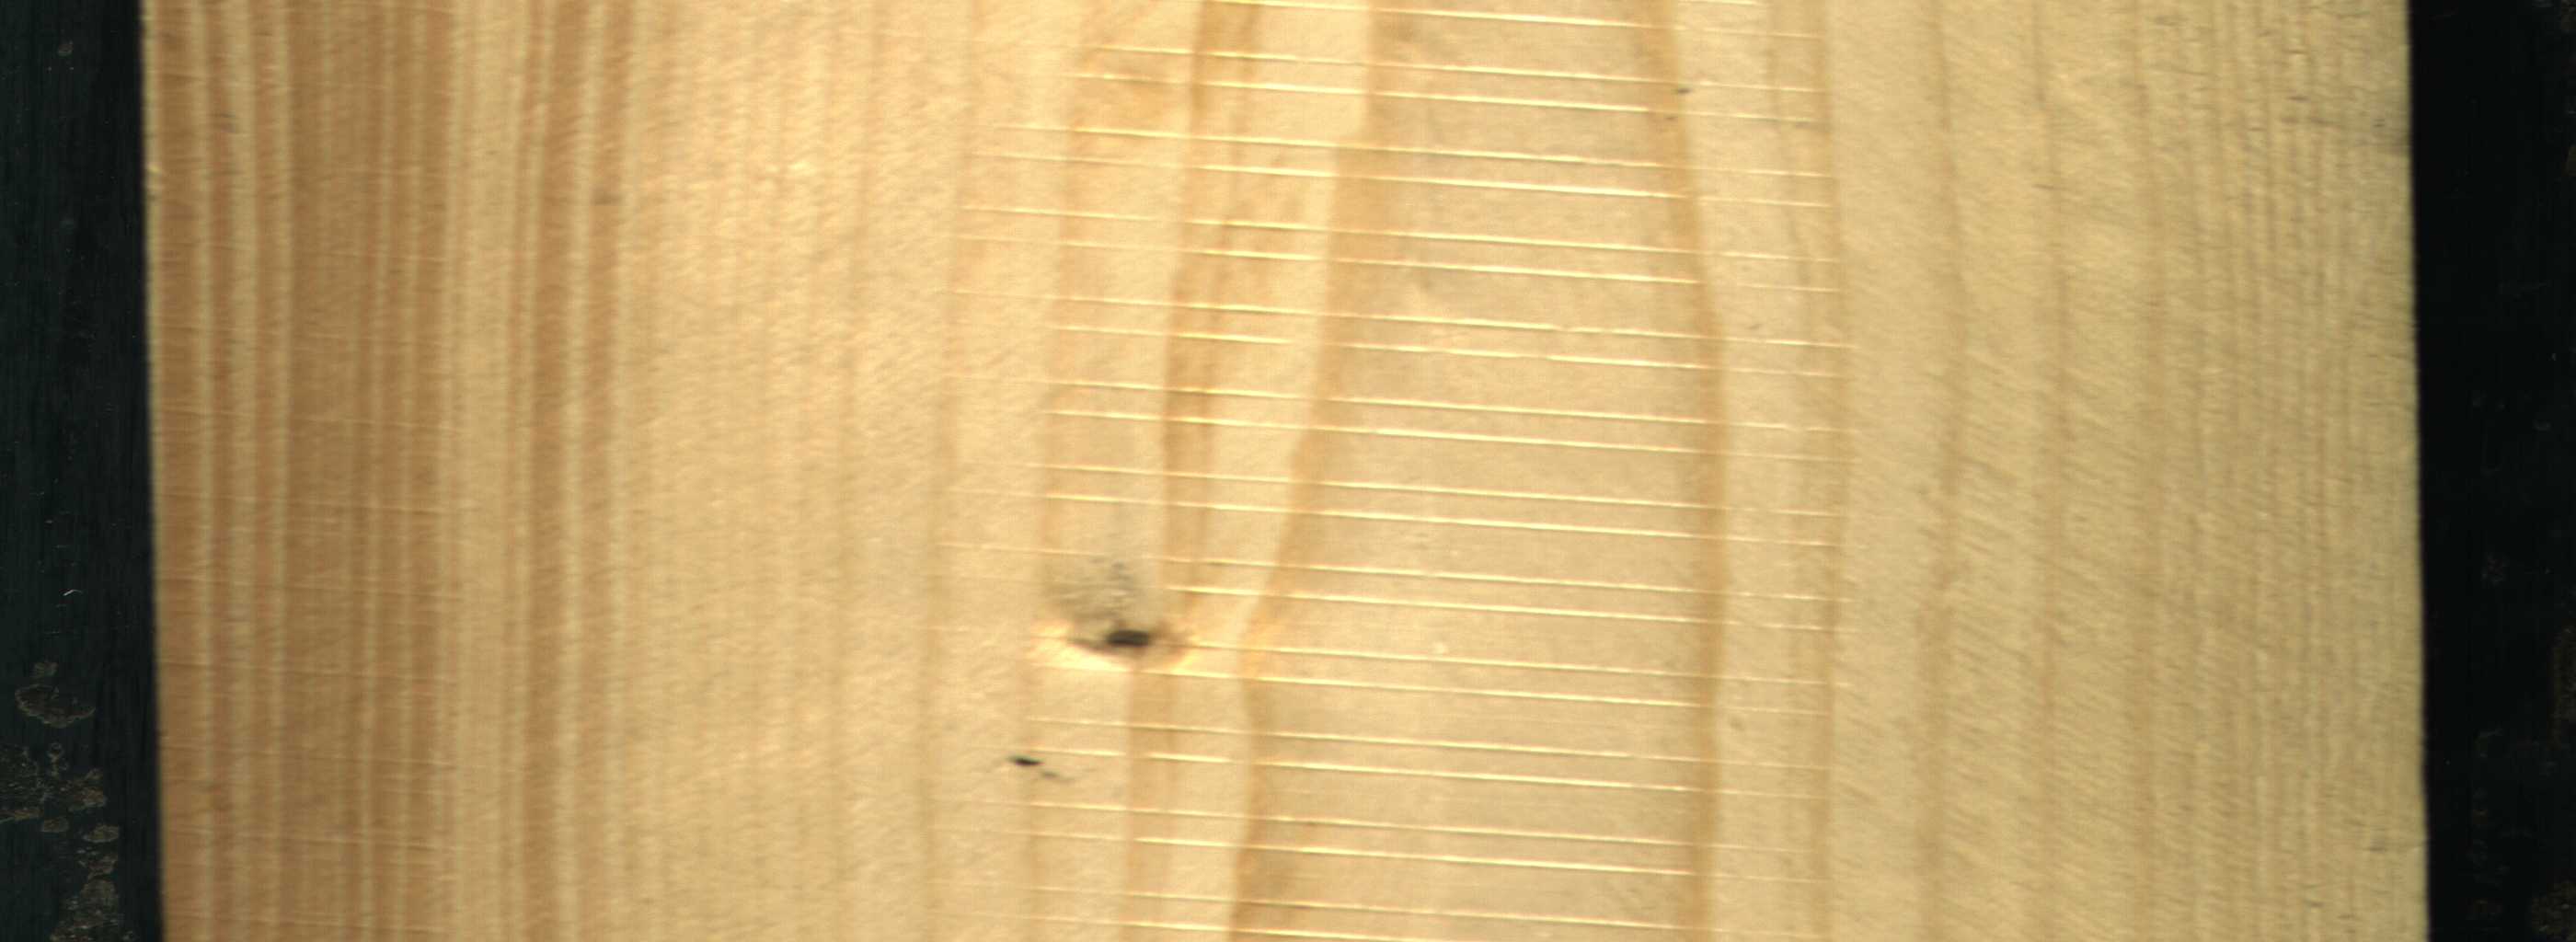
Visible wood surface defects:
Live_Knot